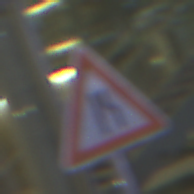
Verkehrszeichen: EinseitigVerengteFahrbahnRechts
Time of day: Night
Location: Outdoor (Urban)
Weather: PartlyCloudy
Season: NotSpecified
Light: Artificial